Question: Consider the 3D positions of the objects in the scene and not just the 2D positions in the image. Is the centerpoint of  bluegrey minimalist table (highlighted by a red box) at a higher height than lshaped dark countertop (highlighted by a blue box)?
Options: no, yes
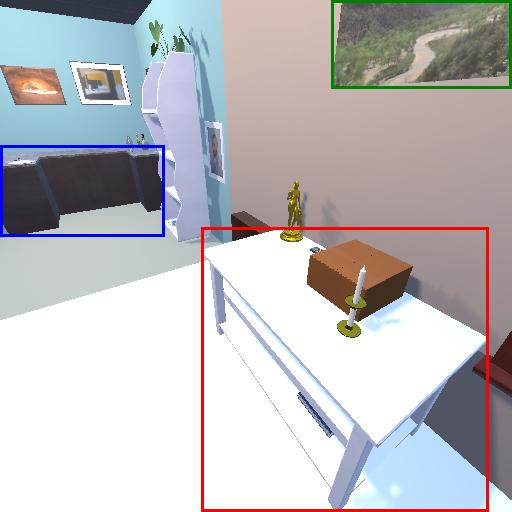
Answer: no